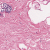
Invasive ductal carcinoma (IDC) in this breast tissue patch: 0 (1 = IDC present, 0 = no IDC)